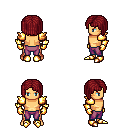
a pixel art fantasy rpg character, male body template, human, tanned skin, gold arm armor, magenta pants, brunette pageboy hairstyle, gold gloves, gold boots, four views (front, back, left, right), 2x2 character sprite sheet, small pixel art, hard edges, no anti-aliasing